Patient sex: M
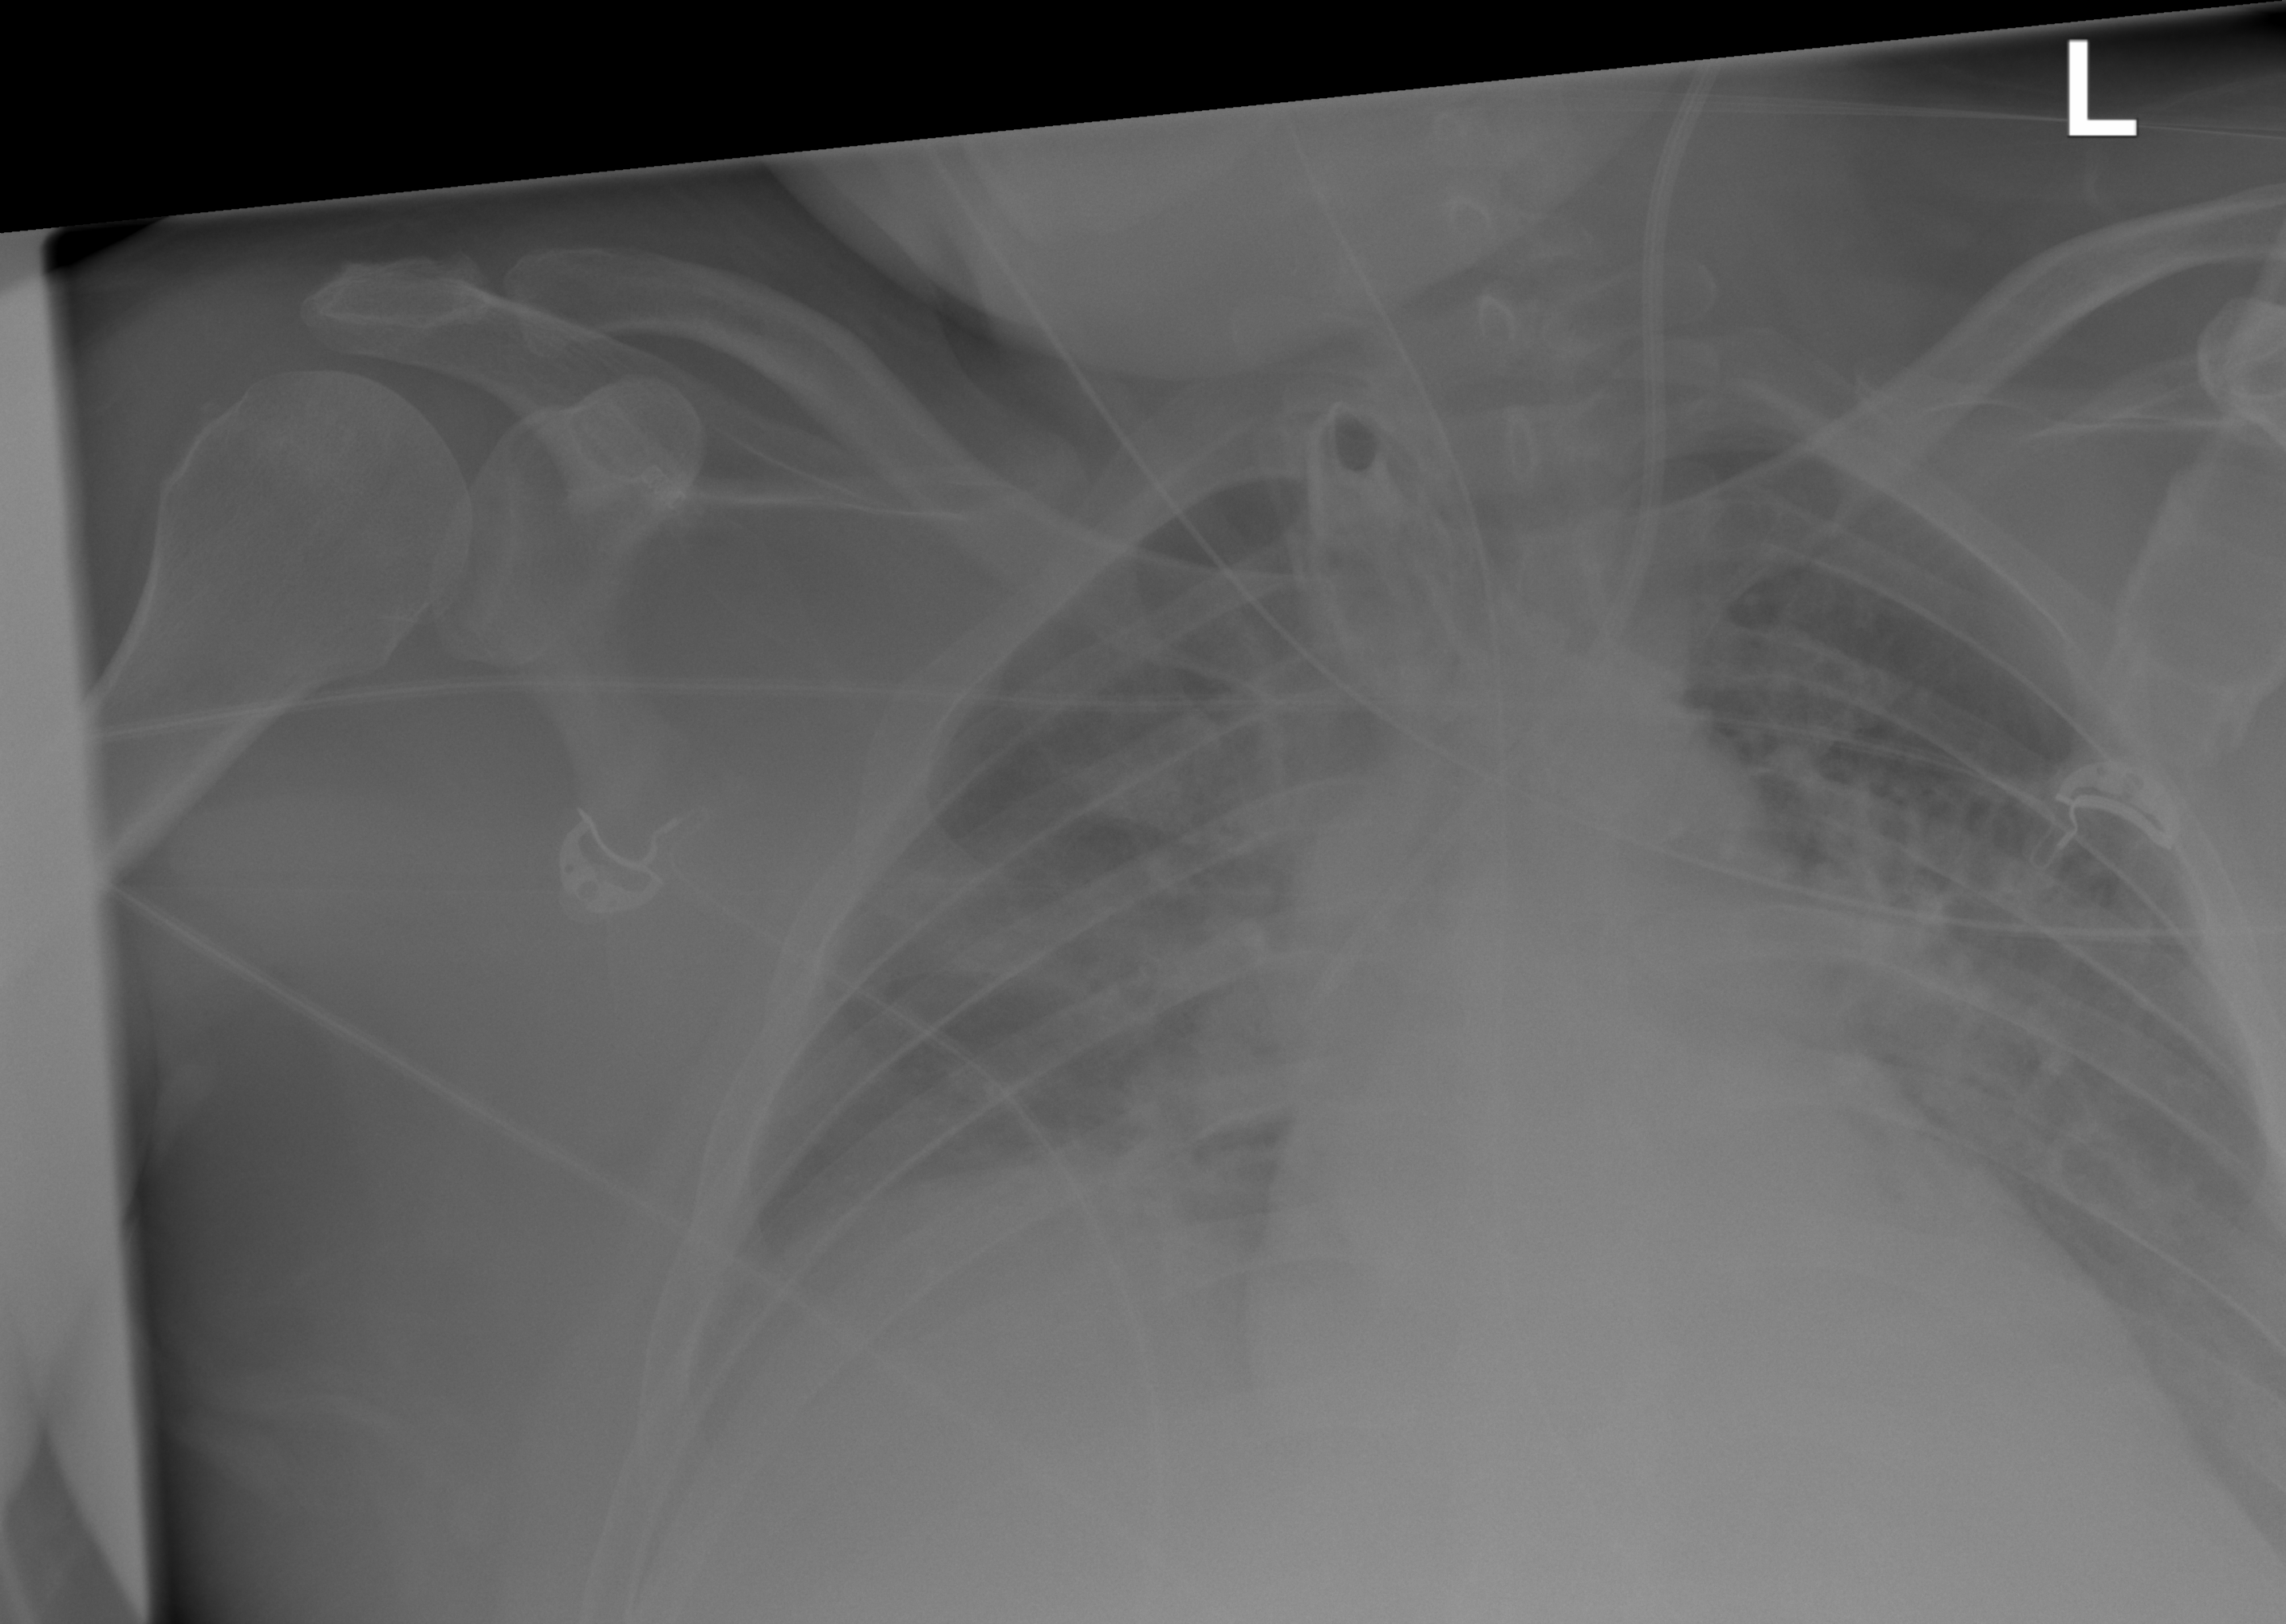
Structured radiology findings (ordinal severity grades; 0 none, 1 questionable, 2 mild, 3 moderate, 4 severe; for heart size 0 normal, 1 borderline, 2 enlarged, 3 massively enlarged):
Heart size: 0
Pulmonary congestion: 2
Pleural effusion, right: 2
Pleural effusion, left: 2
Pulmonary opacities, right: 1
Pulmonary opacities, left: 0
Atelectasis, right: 2
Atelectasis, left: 2